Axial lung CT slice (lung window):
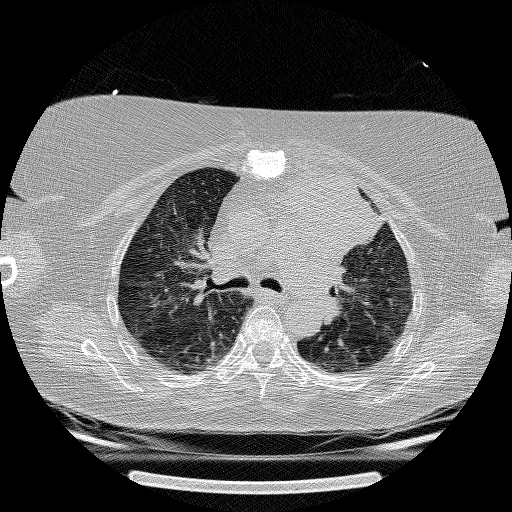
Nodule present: no